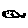
Label: fish